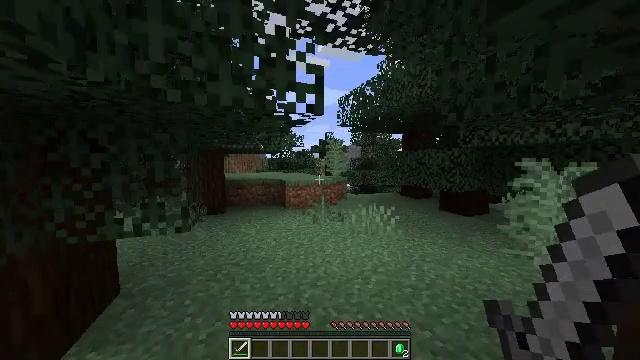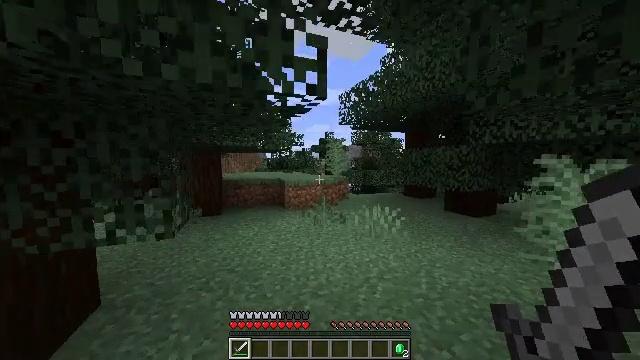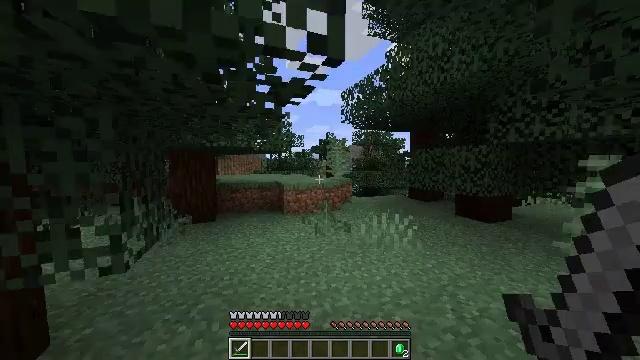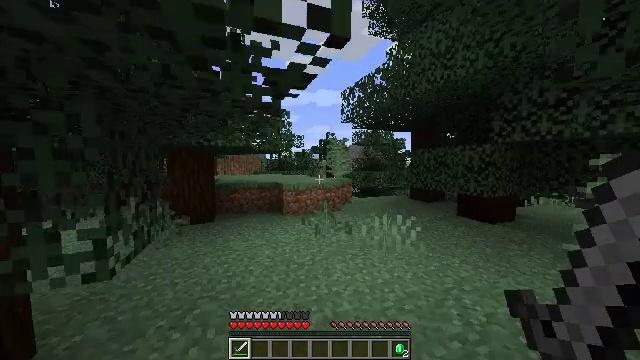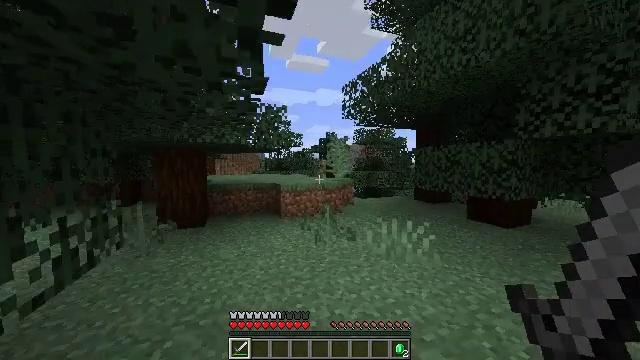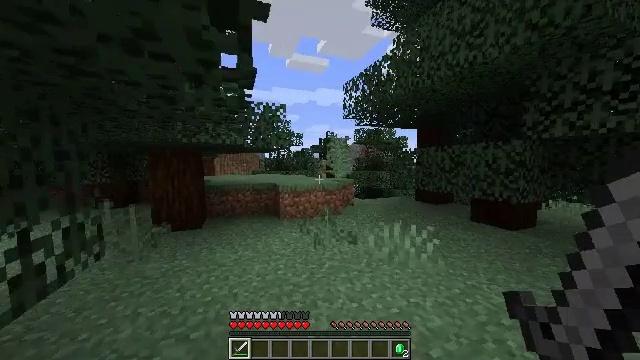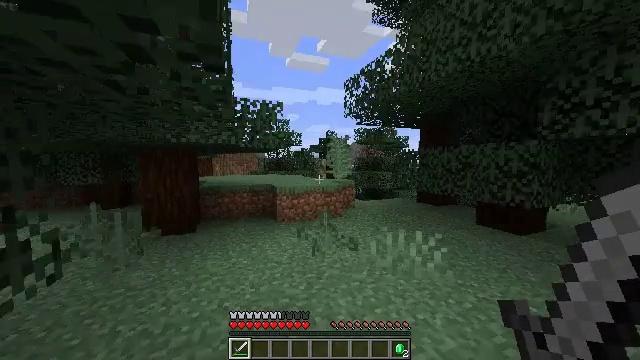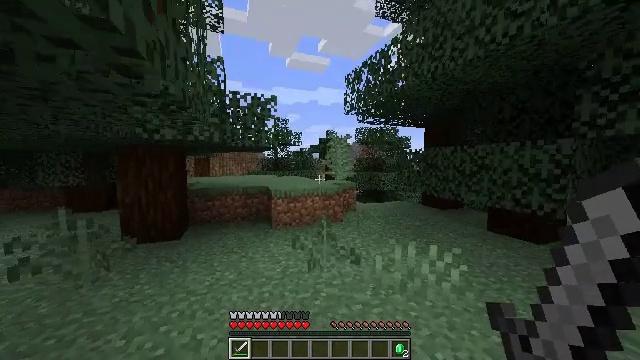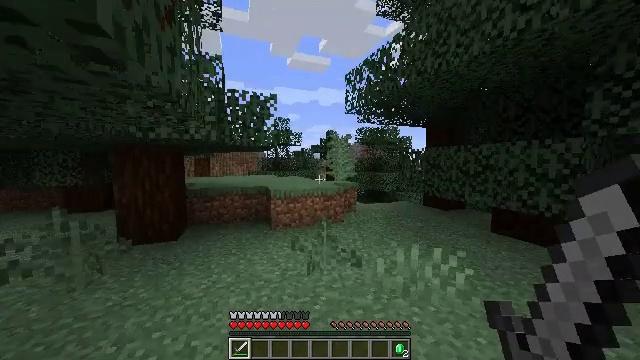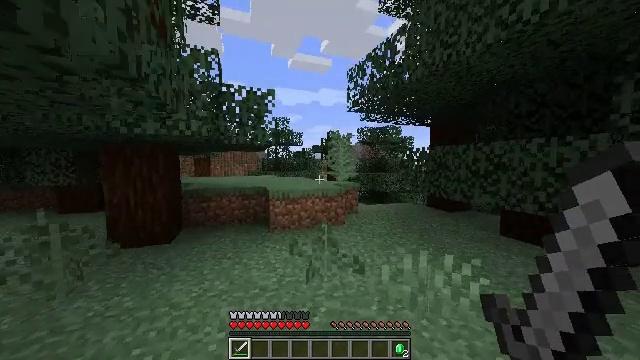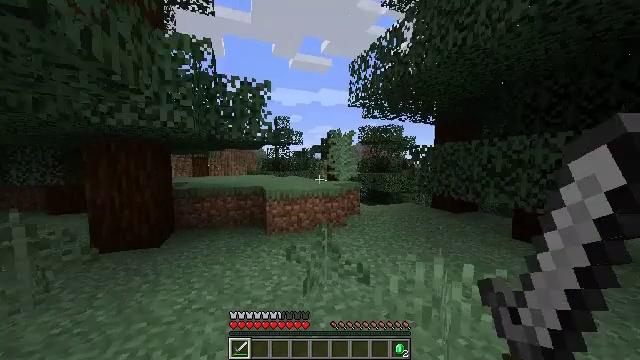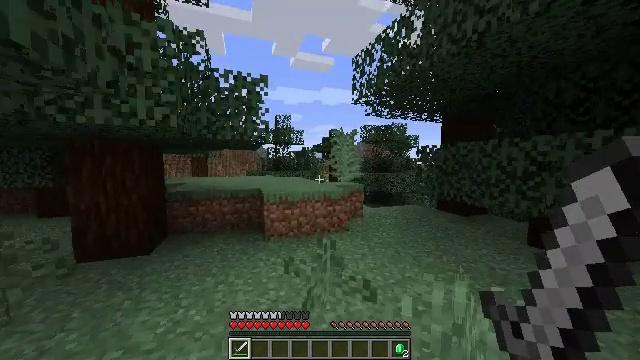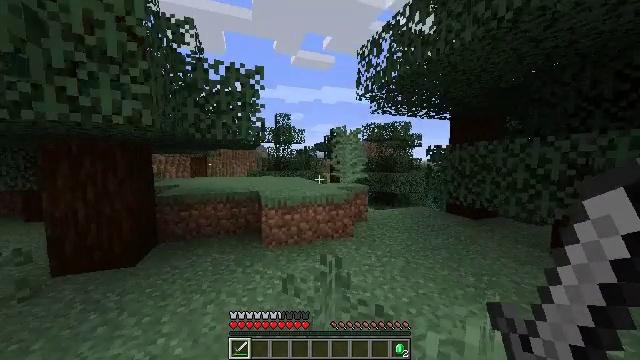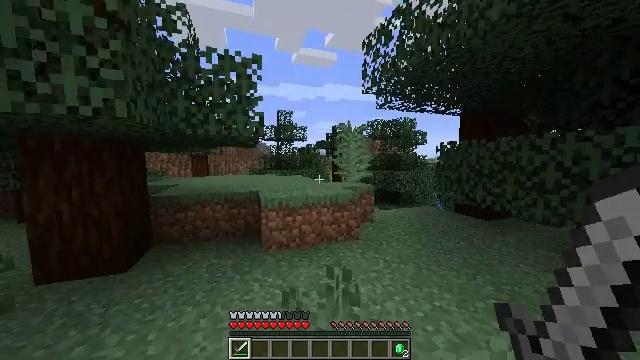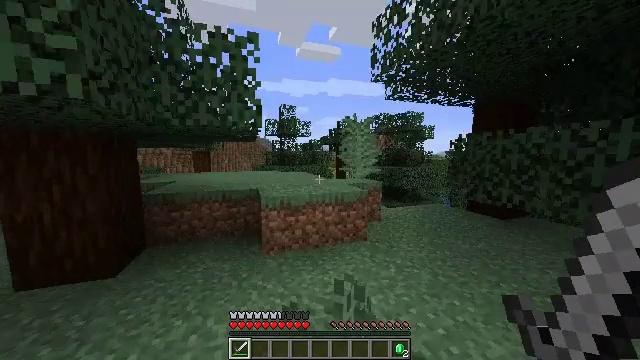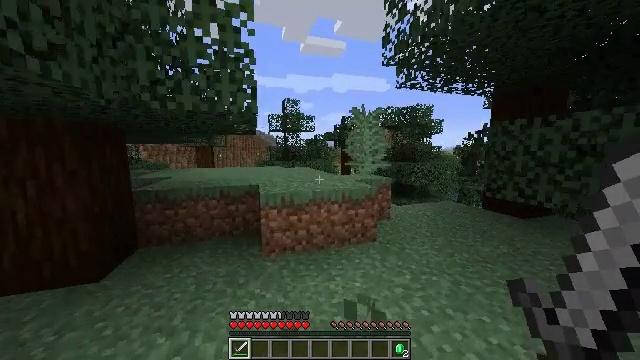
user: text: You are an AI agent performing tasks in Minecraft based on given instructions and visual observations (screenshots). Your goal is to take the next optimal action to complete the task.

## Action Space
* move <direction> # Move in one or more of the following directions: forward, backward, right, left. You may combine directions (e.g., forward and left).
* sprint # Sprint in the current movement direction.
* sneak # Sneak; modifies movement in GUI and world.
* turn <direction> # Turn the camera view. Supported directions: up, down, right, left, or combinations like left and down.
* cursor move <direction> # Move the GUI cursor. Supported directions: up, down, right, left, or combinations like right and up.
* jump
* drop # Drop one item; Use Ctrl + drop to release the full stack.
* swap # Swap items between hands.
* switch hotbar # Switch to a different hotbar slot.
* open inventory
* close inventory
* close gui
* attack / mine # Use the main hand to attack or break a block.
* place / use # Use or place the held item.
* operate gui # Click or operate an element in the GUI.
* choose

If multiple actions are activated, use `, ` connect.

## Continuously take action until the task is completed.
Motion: motion action
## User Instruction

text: Punch the spruce leaves to get saplings.
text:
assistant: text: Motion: move forward, sprint
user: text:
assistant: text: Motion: move forward, sprint
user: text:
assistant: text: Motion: move forward, sprint
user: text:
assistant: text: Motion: move forward, sprint
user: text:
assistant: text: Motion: move forward, sprint
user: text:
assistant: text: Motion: move forward, sprint
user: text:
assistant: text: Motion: move forward, sprint
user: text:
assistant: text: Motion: move forward, sprint
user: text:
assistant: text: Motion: move forward, sprint
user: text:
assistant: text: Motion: move forward, sprint
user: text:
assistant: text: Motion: move forward, sprint
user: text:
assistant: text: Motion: move forward, sprint
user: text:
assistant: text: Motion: move forward, sprint
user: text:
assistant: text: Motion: move forward, sprint, turn down
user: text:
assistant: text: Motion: move forward, sprint, turn left and down
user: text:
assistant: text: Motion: move forward, sprint
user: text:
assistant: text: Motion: move forward, sprint
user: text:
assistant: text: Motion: move forward, sprint
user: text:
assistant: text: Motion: move forward, sprint
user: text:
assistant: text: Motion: move forward, sprint, jump
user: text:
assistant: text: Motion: move forward, sprint, jump
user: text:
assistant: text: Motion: move forward, sprint, jump
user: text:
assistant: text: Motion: move forward, sprint, jump
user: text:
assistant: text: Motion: move forward, sprint, jump
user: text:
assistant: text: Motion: move forward, sprint
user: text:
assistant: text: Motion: move forward, sprint
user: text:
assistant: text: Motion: move forward, sprint, turn left
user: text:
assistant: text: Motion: move forward, sprint, turn left
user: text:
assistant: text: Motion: move forward, sprint, turn left
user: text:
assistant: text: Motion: move forward and move right, turn left